Interaction volume radius: 5 \u00c5
Interaction volume height: 15 \u00c5
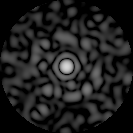
Disorder parameter: 0.8639